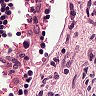
Metastatic tissue present: no